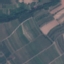
Land use / land cover class: PermanentCrop